Question: I define some user snippet but it does not list in suggestion. How to show user snippets in suggestion list?

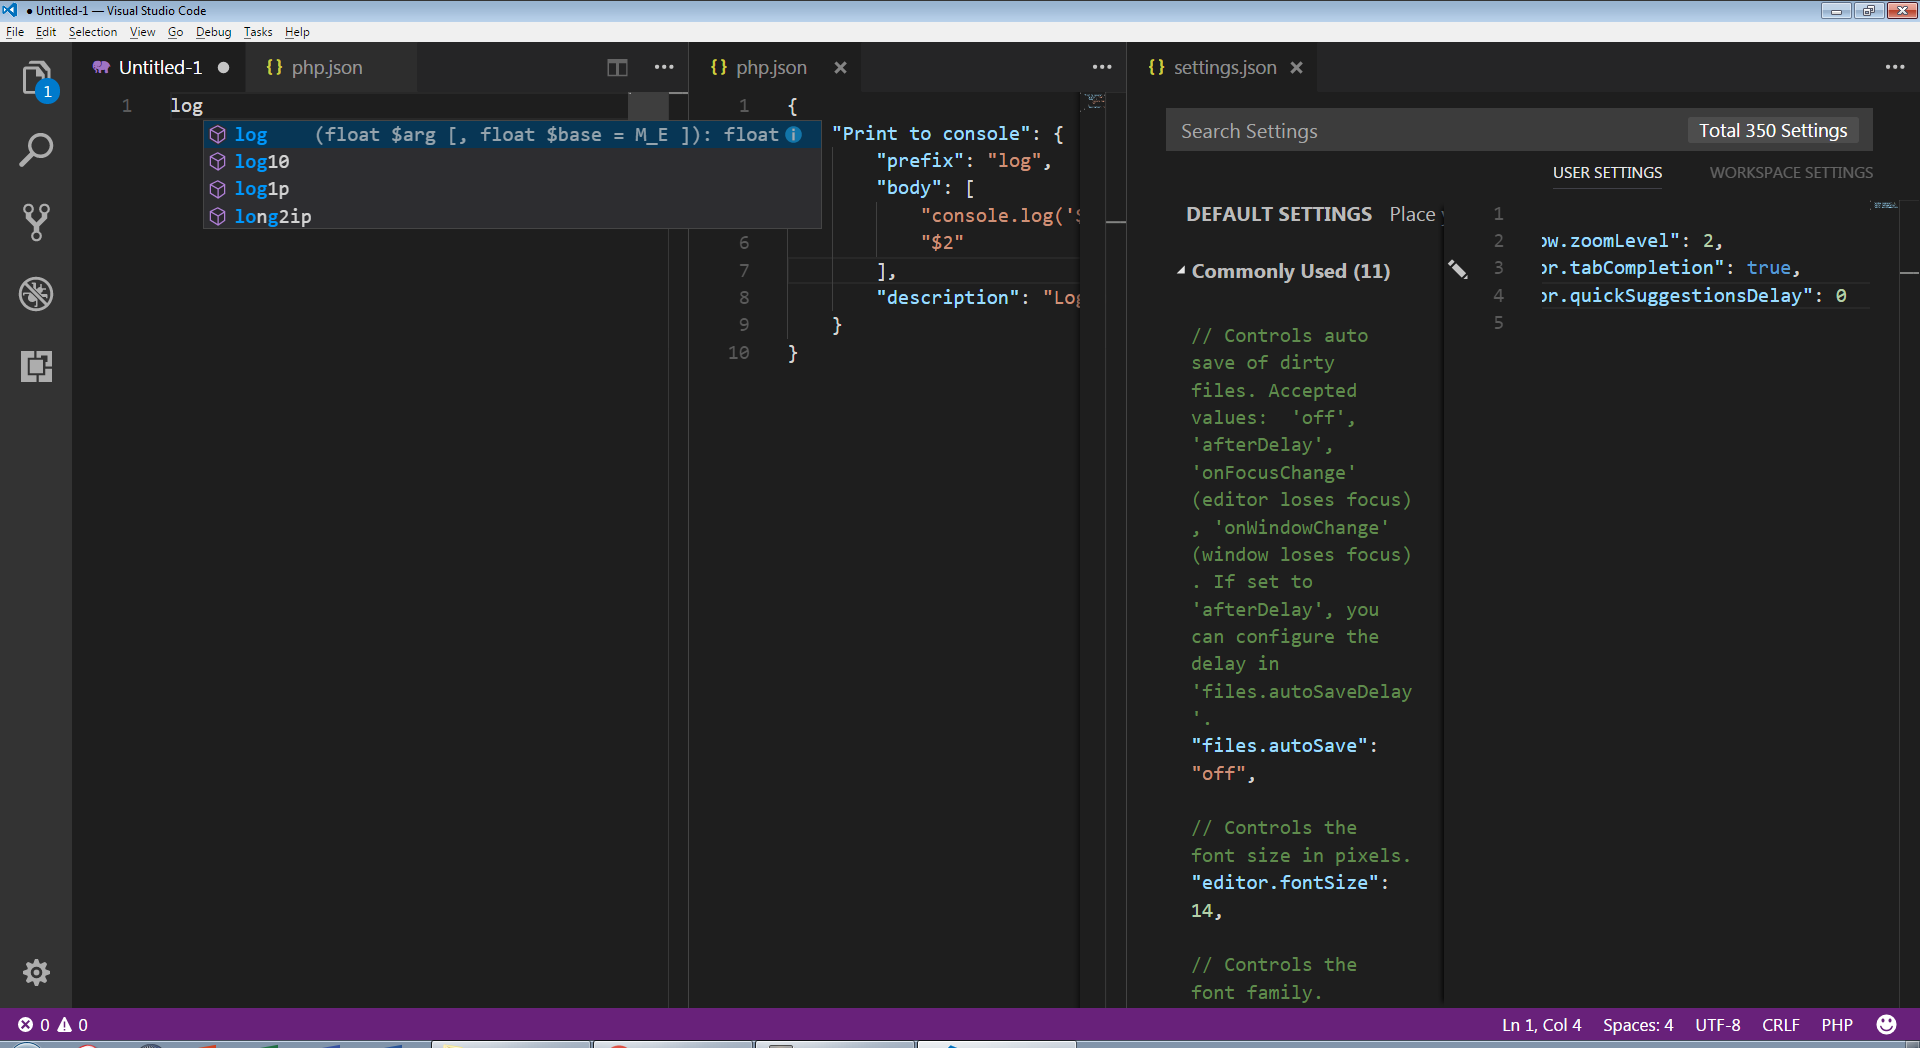
Answer: It looks like you have defined a user snippet for the php language. In VS Code you need to save the file with .php extension then you will get suggestions on pressing or +.
Pressing tab will work as you have already set the 'editor.tabCompletion' as 'true'.
'"editor.tabCompletion": true'